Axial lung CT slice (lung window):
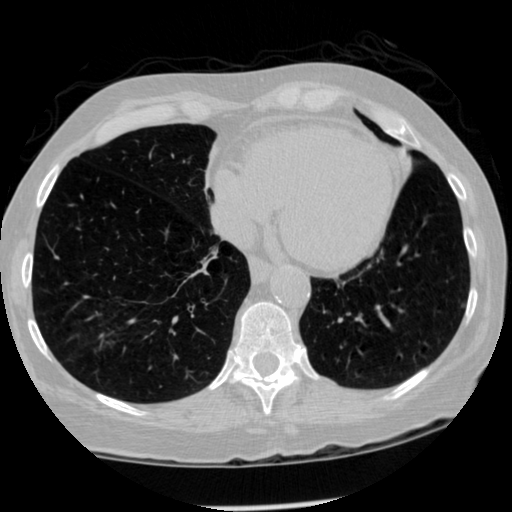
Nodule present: yes
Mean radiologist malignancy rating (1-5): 2.333